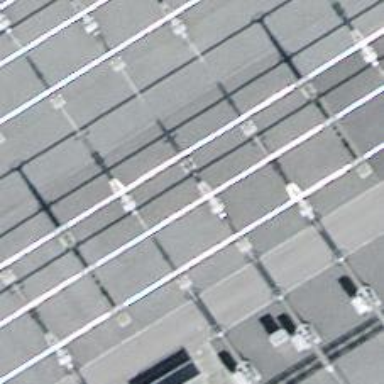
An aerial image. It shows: Power line with three cables in bay configuration.